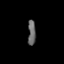
Tissue: lung
Cell type: Endothelial cells
Senescence score: 0.5915
Nuclear area (px): 195
Mean DAPI intensity: 100.61